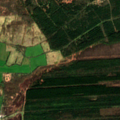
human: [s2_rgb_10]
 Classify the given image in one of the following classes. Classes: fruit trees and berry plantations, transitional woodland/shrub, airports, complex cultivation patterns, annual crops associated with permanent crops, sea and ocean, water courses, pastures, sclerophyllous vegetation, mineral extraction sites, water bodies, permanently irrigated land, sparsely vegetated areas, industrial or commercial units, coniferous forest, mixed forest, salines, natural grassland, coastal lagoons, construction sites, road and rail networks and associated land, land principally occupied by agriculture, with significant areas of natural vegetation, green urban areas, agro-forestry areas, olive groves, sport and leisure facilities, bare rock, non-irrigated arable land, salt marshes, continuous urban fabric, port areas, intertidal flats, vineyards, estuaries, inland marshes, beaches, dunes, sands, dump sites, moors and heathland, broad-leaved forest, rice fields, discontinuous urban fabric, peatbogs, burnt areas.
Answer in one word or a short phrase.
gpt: pastures, land principally occupied by agriculture, with significant areas of natural vegetation, broad-leaved forest, coniferous forest, mixed forest, peatbogs